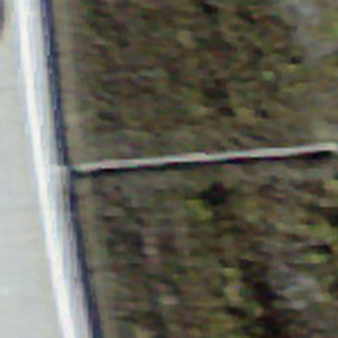
Label: other